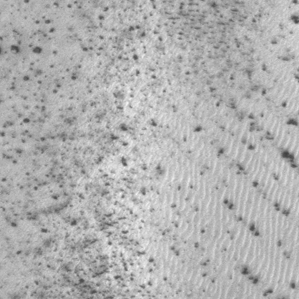
Label: frost